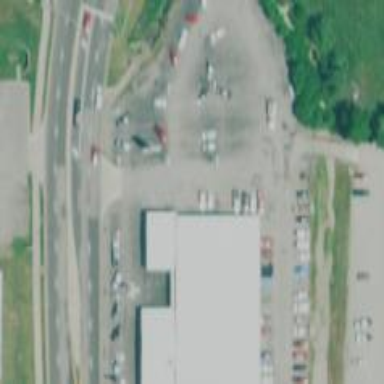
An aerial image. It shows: Building housing car shop.